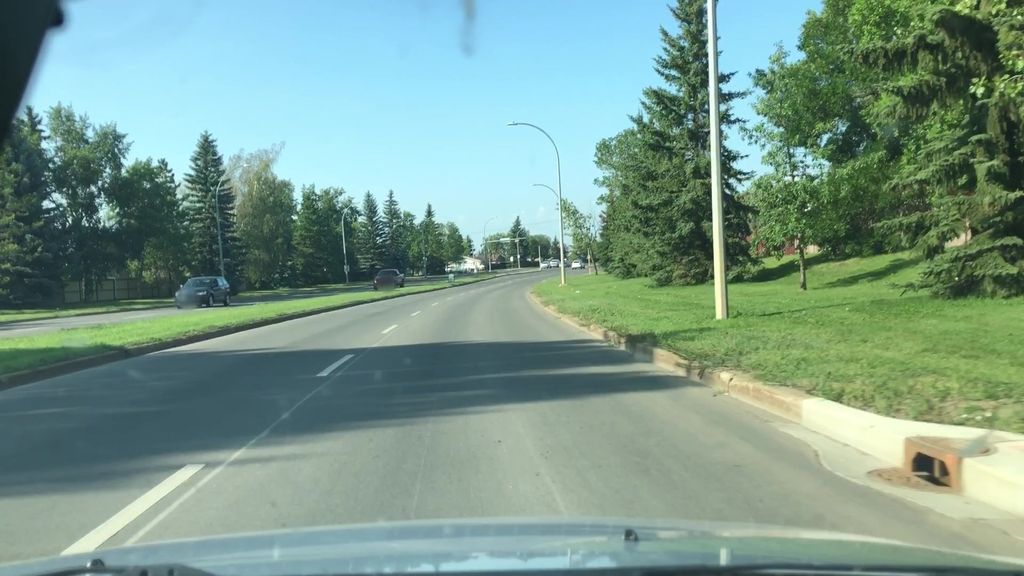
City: edmonton